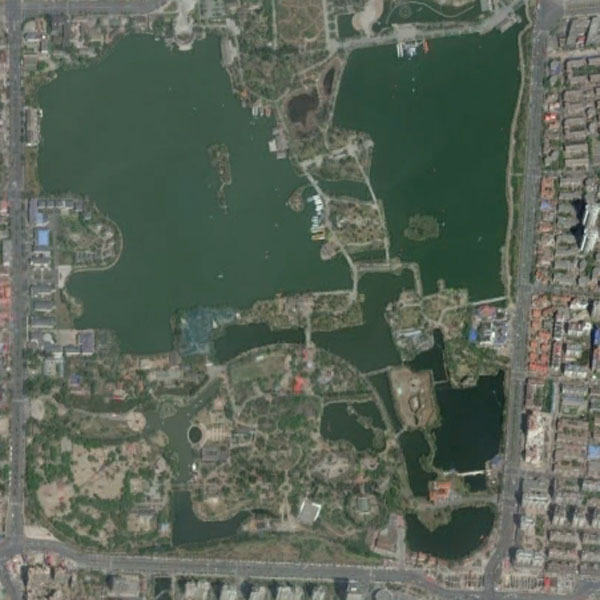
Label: Park